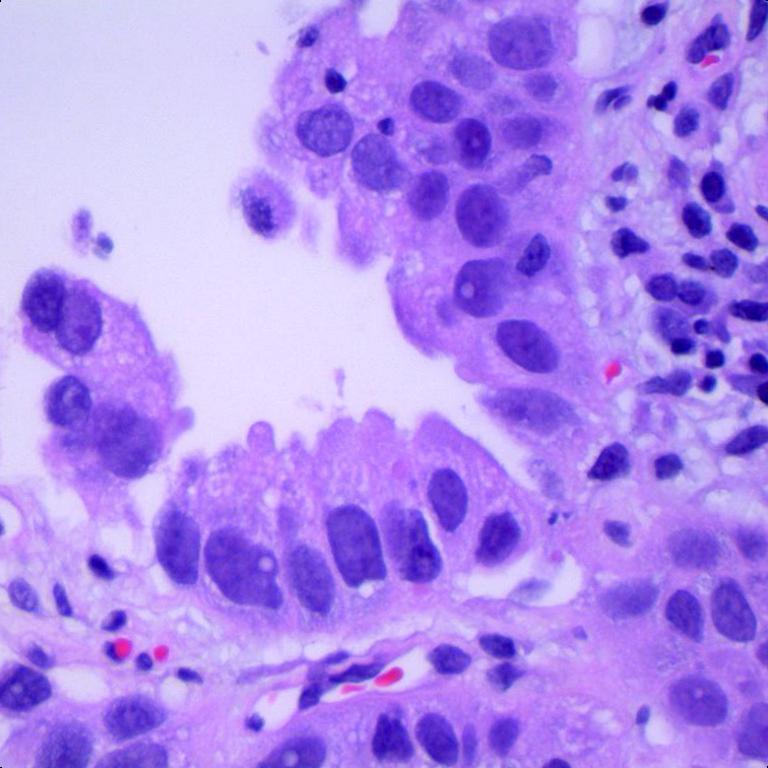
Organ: lung
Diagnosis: adenocarcinomas